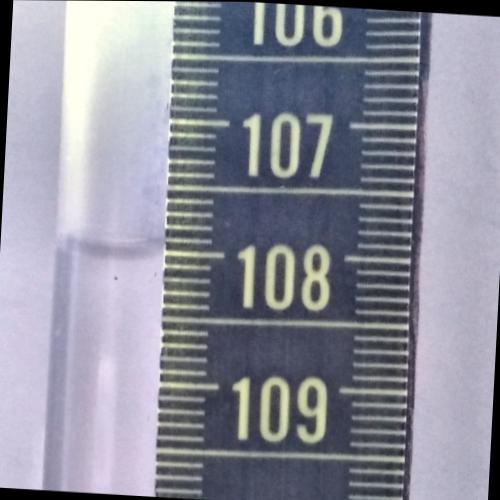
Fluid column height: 108.0 cm